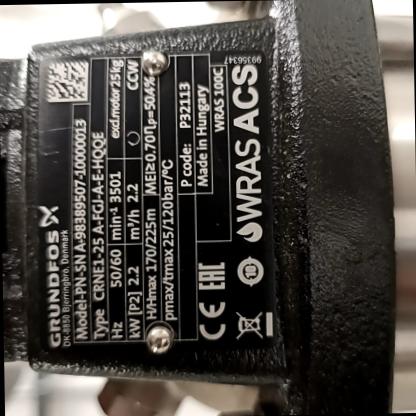
Klasa: tabliczka-znamionowa